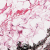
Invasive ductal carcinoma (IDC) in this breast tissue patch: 0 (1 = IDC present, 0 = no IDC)